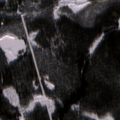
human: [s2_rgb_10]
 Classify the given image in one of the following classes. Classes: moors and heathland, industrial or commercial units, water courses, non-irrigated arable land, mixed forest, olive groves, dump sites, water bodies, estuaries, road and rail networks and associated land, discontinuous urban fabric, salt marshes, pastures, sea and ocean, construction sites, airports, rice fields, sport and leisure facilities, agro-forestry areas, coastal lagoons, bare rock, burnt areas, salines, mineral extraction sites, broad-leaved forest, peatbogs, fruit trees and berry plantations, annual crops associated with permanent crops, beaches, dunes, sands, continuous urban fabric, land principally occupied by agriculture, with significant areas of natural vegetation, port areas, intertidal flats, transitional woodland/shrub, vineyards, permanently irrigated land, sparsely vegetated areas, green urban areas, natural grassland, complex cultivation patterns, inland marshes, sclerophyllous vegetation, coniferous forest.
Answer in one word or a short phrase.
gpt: non-irrigated arable land, coniferous forest, mixed forest, transitional woodland/shrub